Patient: sex M, age 35
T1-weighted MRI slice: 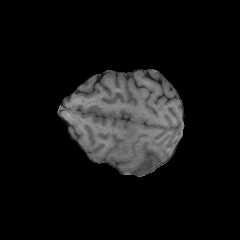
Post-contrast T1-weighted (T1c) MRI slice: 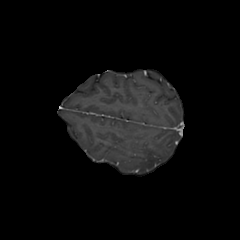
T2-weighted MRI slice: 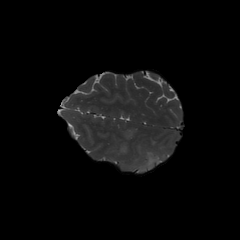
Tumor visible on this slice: yes
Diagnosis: Astrocytoma, IDH-wildtype
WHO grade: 2